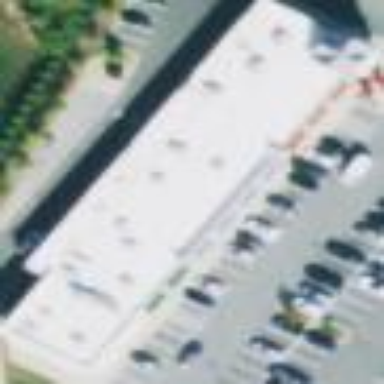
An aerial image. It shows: Commercial building.